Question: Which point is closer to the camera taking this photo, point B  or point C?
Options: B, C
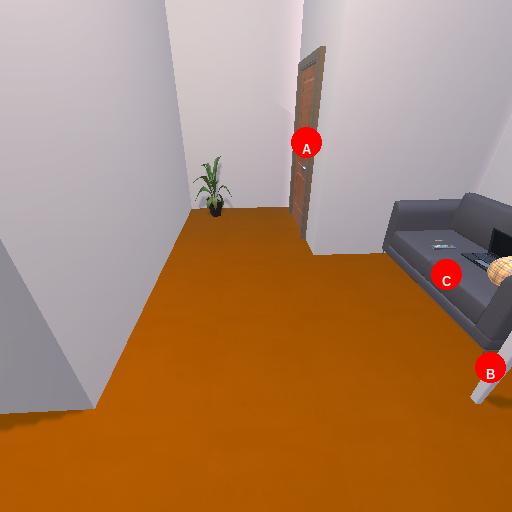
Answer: B